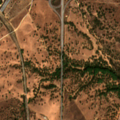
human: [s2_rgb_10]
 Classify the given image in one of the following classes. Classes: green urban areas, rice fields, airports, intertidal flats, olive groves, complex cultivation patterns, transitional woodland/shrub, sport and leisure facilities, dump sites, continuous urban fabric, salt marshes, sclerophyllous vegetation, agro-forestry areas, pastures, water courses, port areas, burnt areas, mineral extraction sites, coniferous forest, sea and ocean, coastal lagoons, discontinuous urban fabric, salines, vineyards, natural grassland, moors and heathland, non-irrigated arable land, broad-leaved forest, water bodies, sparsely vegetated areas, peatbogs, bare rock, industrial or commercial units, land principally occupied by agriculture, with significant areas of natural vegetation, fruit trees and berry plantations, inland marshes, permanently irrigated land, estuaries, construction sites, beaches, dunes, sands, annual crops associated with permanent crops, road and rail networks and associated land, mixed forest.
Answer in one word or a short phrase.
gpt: road and rail networks and associated land, non-irrigated arable land, pastures, agro-forestry areas, broad-leaved forest